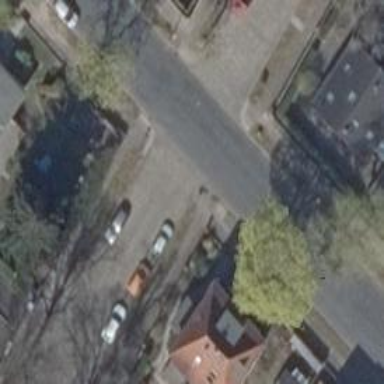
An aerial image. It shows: Unmarked crossing on the road.